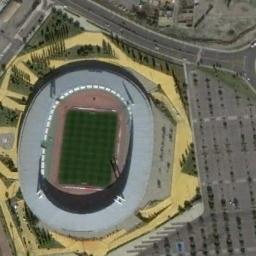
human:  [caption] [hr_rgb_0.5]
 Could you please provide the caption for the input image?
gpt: The stadium is on the bare land next to some roads .

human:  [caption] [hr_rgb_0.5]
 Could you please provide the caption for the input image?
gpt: Oval gym is surrounded by the road and parking lot .

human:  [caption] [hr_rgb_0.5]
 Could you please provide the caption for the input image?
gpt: There are many trees beside the stadium .

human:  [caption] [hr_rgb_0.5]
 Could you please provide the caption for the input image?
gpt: This stadium has a row of white signs on each side .

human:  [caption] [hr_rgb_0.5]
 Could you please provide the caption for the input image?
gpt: There are some yellow empty land beside the stadium .